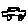
Label: car